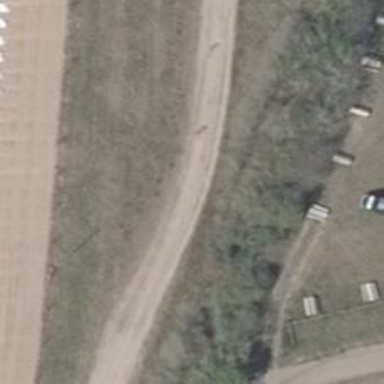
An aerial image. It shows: Sandy track road with grade3 tracktype.